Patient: sex F, age 82
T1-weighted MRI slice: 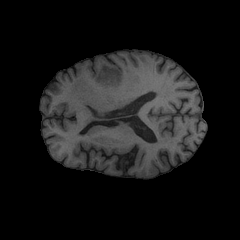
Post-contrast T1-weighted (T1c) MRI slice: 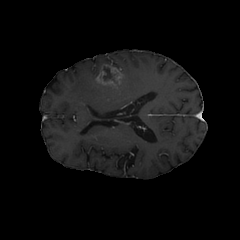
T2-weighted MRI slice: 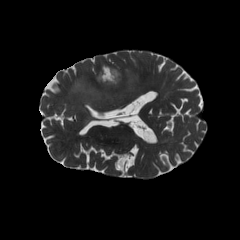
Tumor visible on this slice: yes
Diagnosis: Glioblastoma, IDH-wildtype
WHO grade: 4